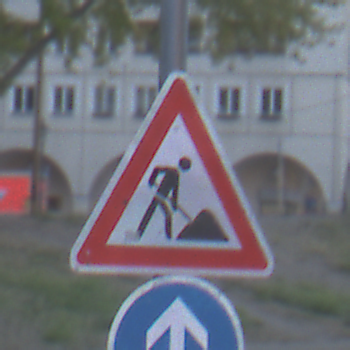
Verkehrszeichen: Arbeitsstelle
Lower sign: VorgeschriebeneFahrtrichtungGeradeaus
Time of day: SunriseSunset
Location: Outdoor (Urban)
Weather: Clear
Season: NotSpecified
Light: Natural